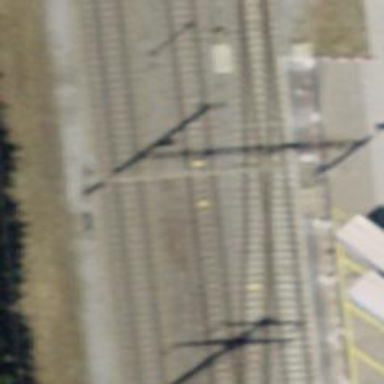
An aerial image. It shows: Railway siding with one electrified track and contact line.